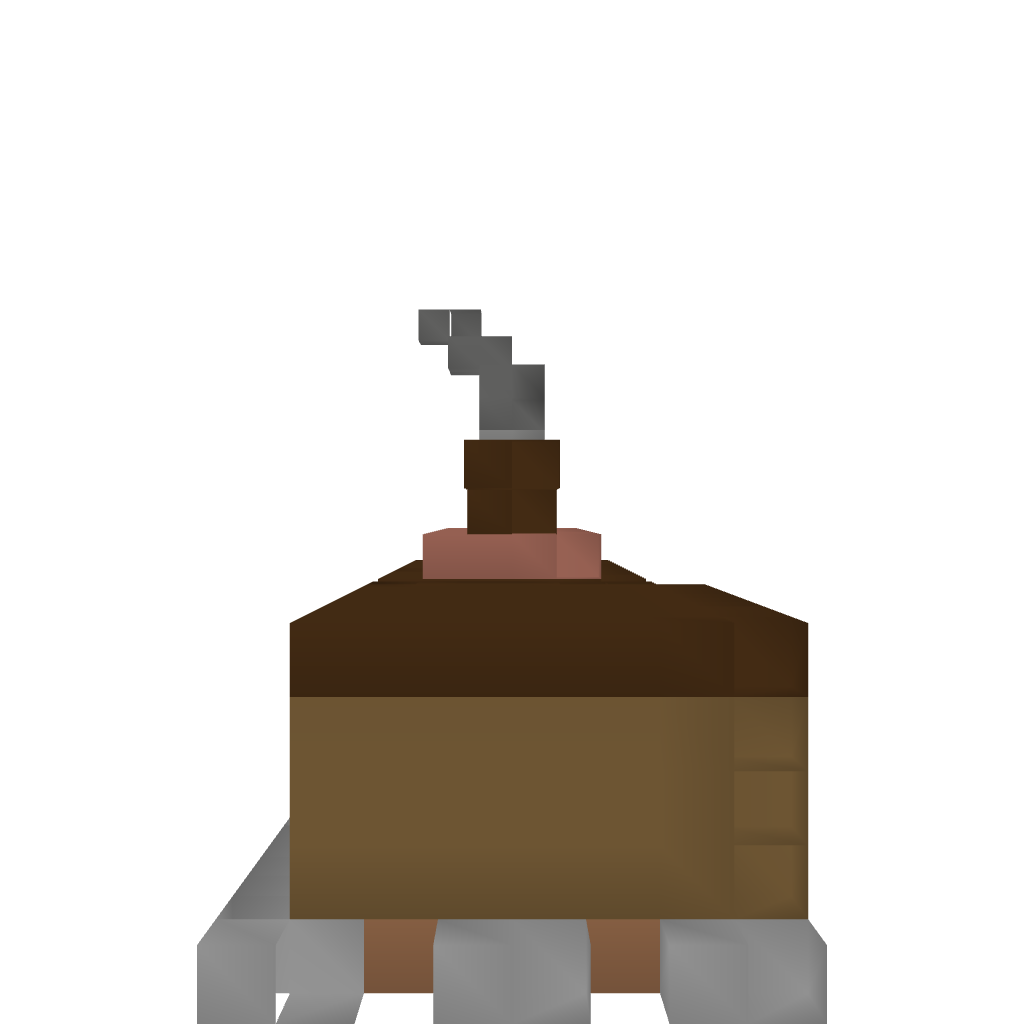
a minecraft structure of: Old Tyme Cabin